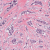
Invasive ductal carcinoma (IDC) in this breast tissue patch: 1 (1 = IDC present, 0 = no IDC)